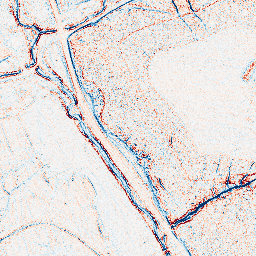
Category: edge_preserving
Decomposition family: anisotropic_diffusion
Decomposition parameters: iterations: 5
kappa: 30
gamma: 0.05
Upsampling method: bicubic_3x
Upsampling parameters: scale: 3
Upsampling scale: 3